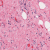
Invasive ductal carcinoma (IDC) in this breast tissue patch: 1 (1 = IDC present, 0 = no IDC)